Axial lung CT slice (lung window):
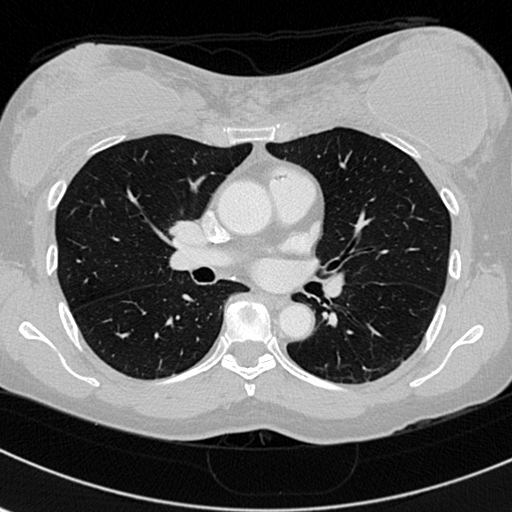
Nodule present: no